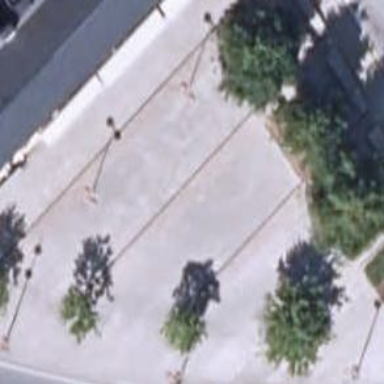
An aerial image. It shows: Square with pedestrian road paved with paving stones.